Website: macys
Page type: customer-info-address
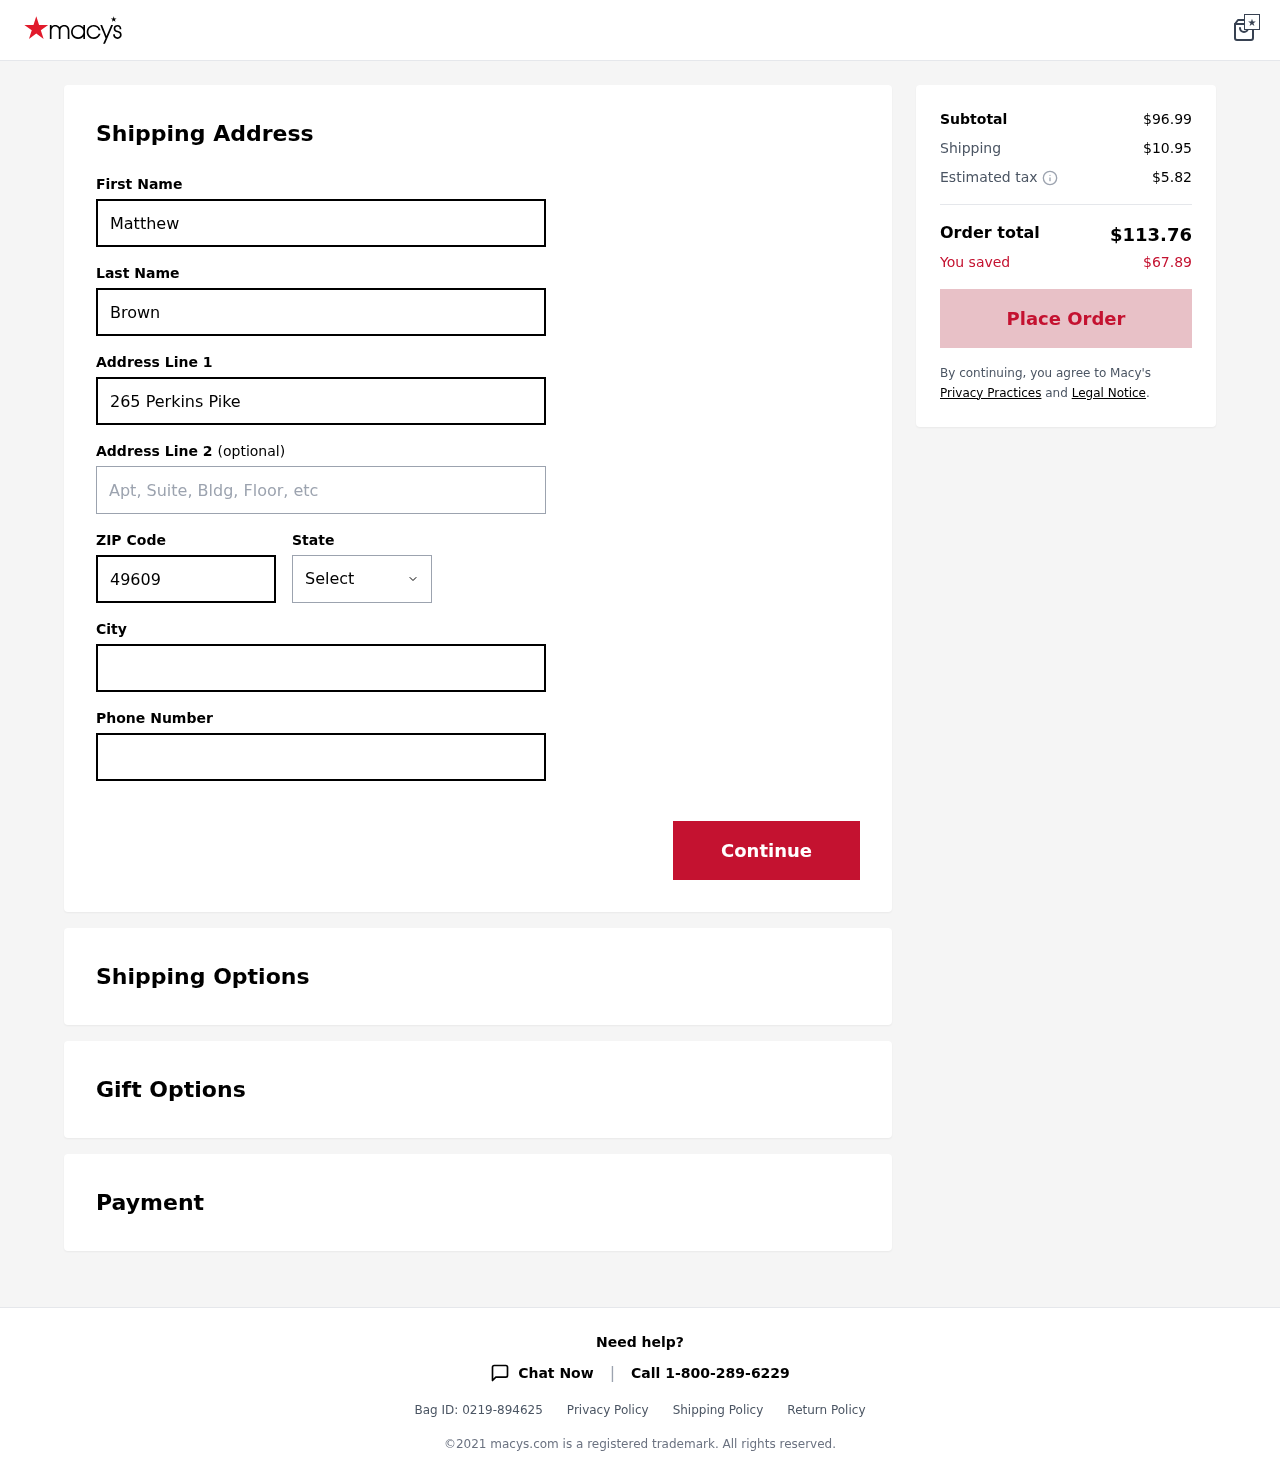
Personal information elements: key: PII_CITY
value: South Albert
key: PII_FIRSTNAME
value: Matthew
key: PII_LASTNAME
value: Brown
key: PII_PHONE
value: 5977725950
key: PII_POSTCODE
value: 49609
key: PII_STATE
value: Pennsylvania
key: PII_STREET
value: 265 Perkins Pike
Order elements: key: ORDER_SUBTOTAL
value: $96.99
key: ORDER_SHIPPING_COST
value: $10.95
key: ORDER_TAX
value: $5.82
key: ORDER_TOTAL
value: $113.76
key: ORDER_SAVINGS
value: $67.89